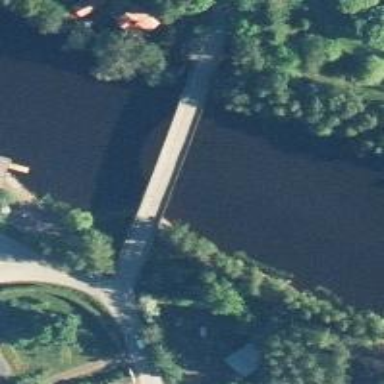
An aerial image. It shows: Bridge over asphalt living street.